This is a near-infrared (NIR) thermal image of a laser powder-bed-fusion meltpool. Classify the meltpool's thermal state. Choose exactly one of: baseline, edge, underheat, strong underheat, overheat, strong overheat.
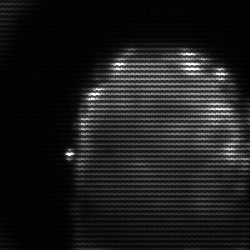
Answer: baseline